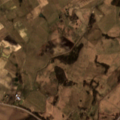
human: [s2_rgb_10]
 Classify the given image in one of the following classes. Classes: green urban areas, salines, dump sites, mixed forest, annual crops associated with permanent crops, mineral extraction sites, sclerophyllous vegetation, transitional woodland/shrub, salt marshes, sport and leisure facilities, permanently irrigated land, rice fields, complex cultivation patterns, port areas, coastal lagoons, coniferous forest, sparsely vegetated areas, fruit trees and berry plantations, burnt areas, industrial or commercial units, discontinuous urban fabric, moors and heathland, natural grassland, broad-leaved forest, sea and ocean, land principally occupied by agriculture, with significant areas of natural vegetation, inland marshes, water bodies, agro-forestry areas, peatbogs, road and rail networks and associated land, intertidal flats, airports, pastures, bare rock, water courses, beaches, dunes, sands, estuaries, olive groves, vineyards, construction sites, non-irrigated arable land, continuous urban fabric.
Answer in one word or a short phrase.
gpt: road and rail networks and associated land, non-irrigated arable land, complex cultivation patterns, land principally occupied by agriculture, with significant areas of natural vegetation